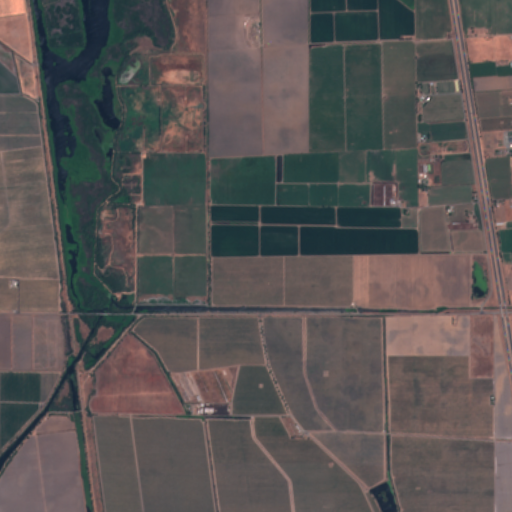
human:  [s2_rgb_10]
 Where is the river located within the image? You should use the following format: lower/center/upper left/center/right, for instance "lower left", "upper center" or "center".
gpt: The river is located in the left of the image.
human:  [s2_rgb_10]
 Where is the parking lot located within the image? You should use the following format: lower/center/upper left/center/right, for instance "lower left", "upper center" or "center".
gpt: There is no parking lot in the image.